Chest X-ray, PA view. Patient: 37 years old, sex F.
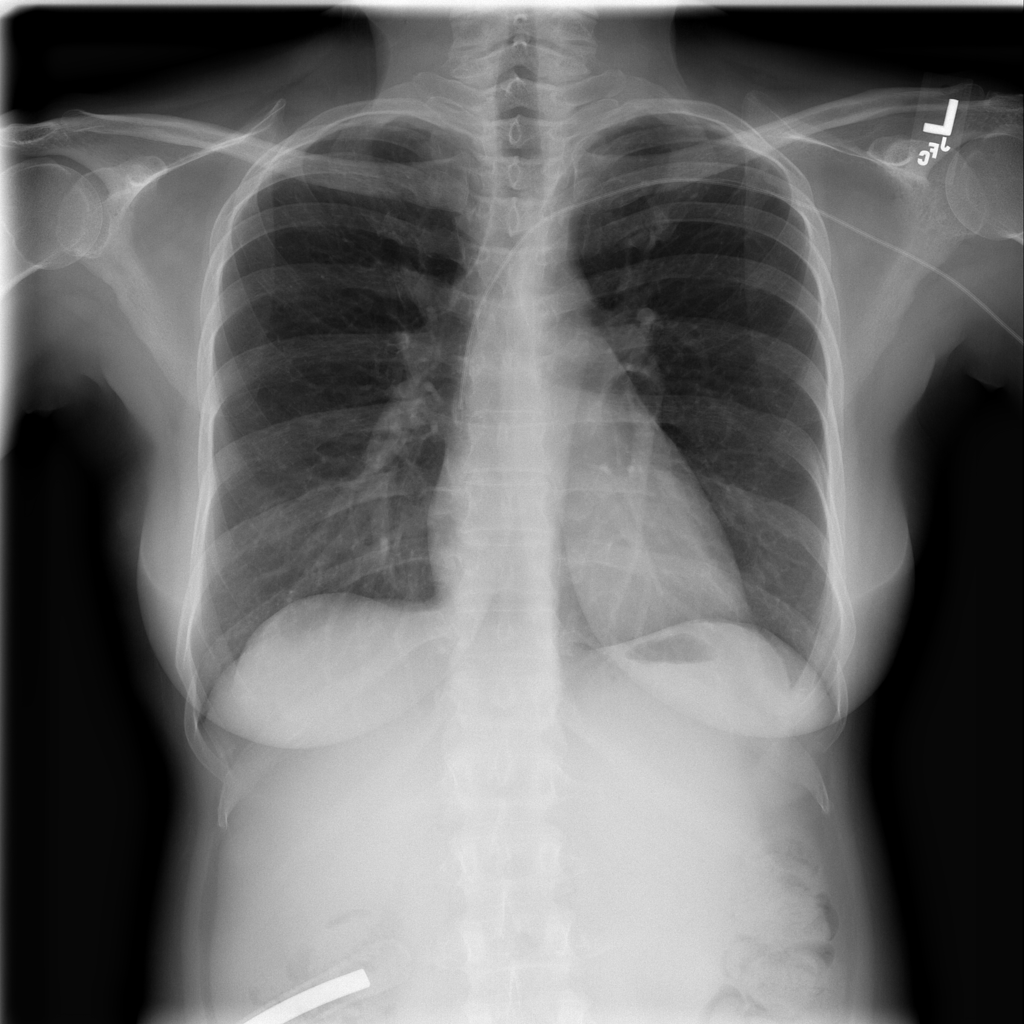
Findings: No Finding